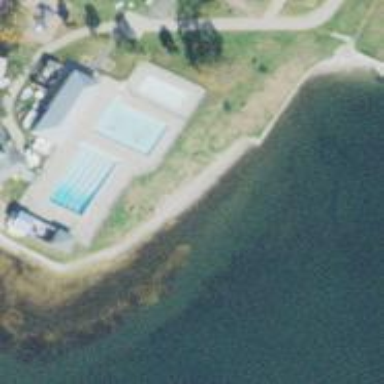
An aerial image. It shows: Lifeguard station.